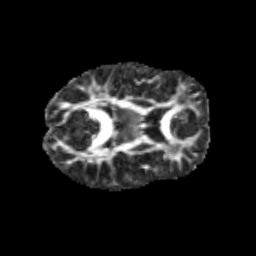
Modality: FA
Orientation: axial
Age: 11
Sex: male
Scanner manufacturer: siemens
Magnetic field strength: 3 T
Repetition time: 3.8 s
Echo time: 0.07 s